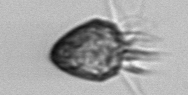
Label: Ciliophora